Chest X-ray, PA view. Patient: 26 years old, sex M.
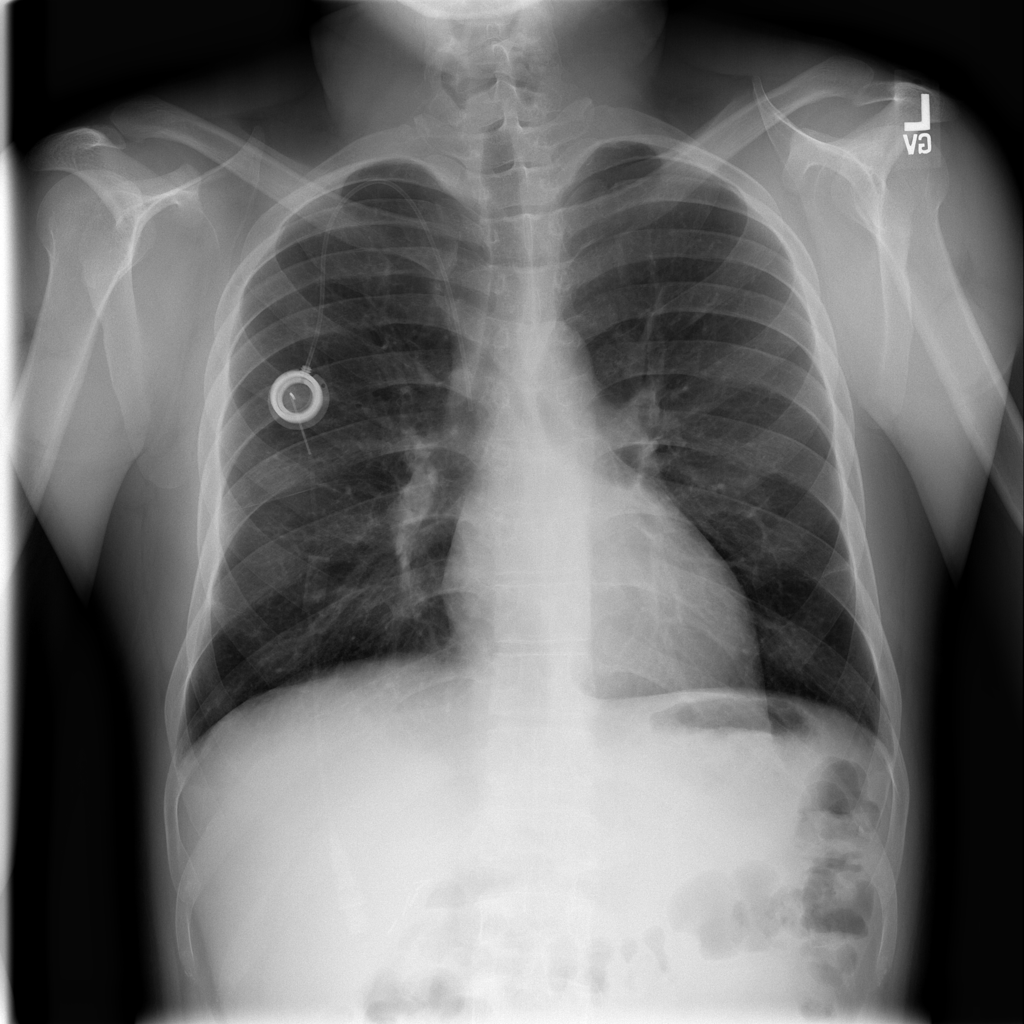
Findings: No Finding